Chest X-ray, AP view. Patient: 52 years old, sex F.
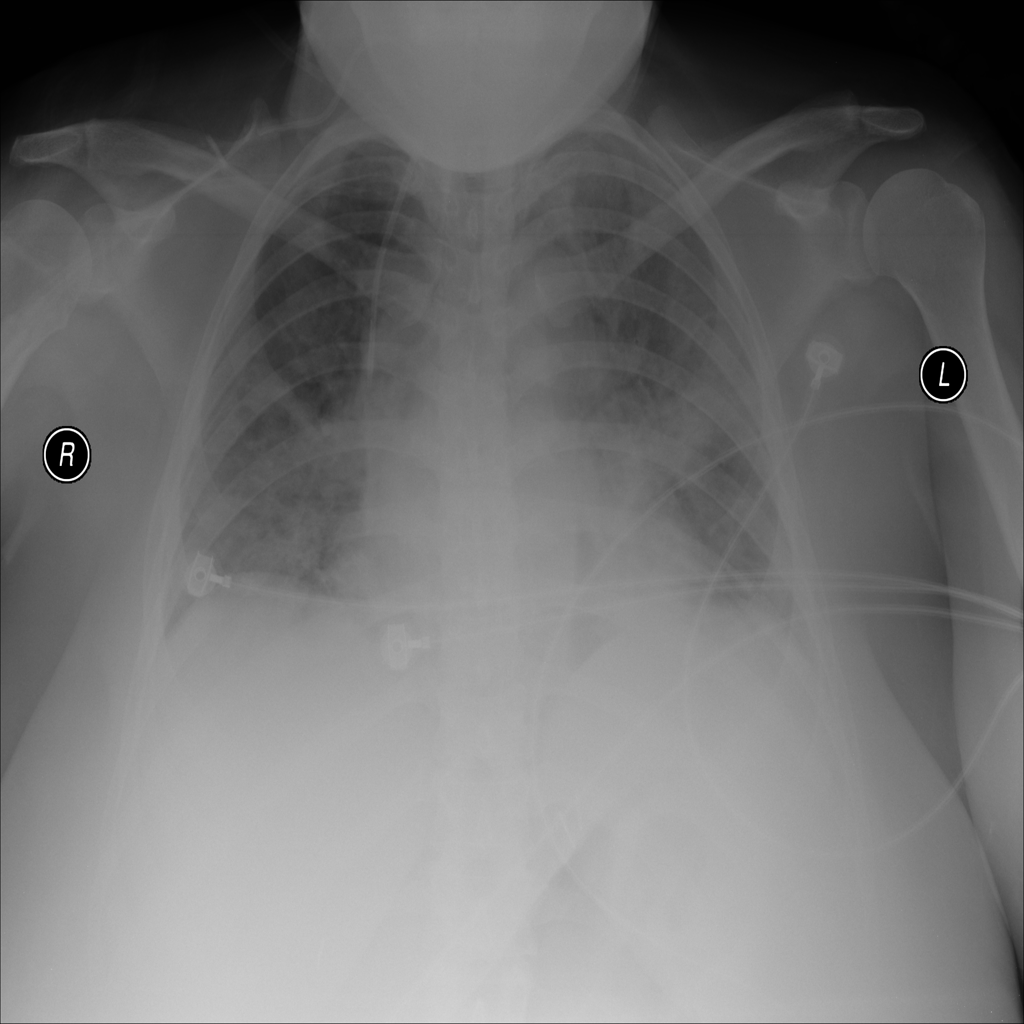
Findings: Infiltration